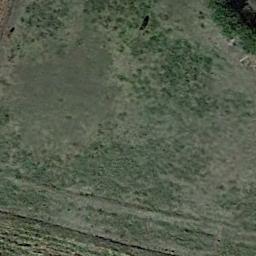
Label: meadow